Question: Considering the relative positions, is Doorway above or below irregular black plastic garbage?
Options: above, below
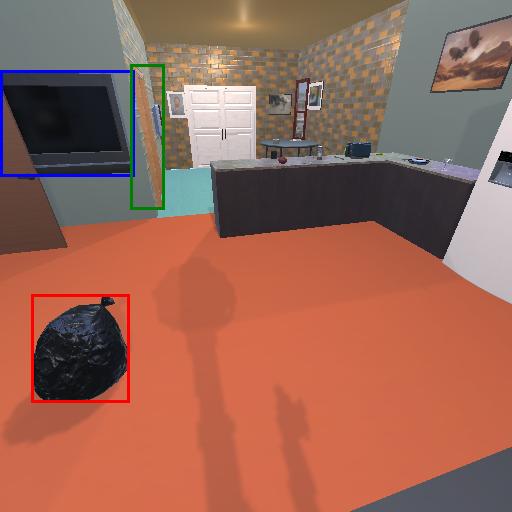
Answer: above